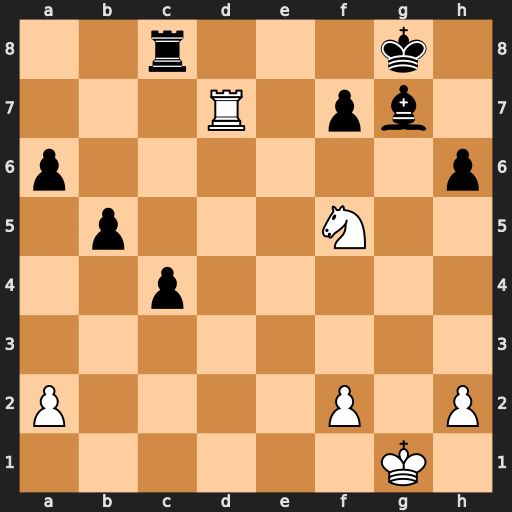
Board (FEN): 2r3k1/3R1pb1/p6p/1p3N2/2p5/8/P4P1P/6K1
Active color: w
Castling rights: -
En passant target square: -
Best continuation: Ne7+ Kh7 Nxc8